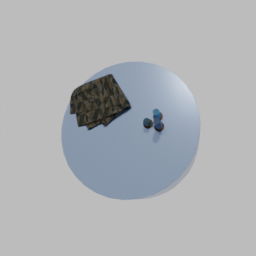
Label: furniture